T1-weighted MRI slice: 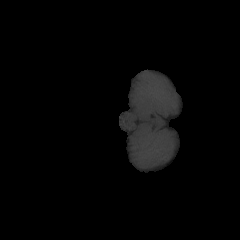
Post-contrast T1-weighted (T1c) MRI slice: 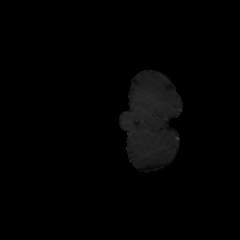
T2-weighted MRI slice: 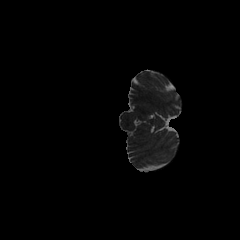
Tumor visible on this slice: no